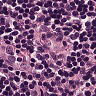
Metastatic tissue present: no